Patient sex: F
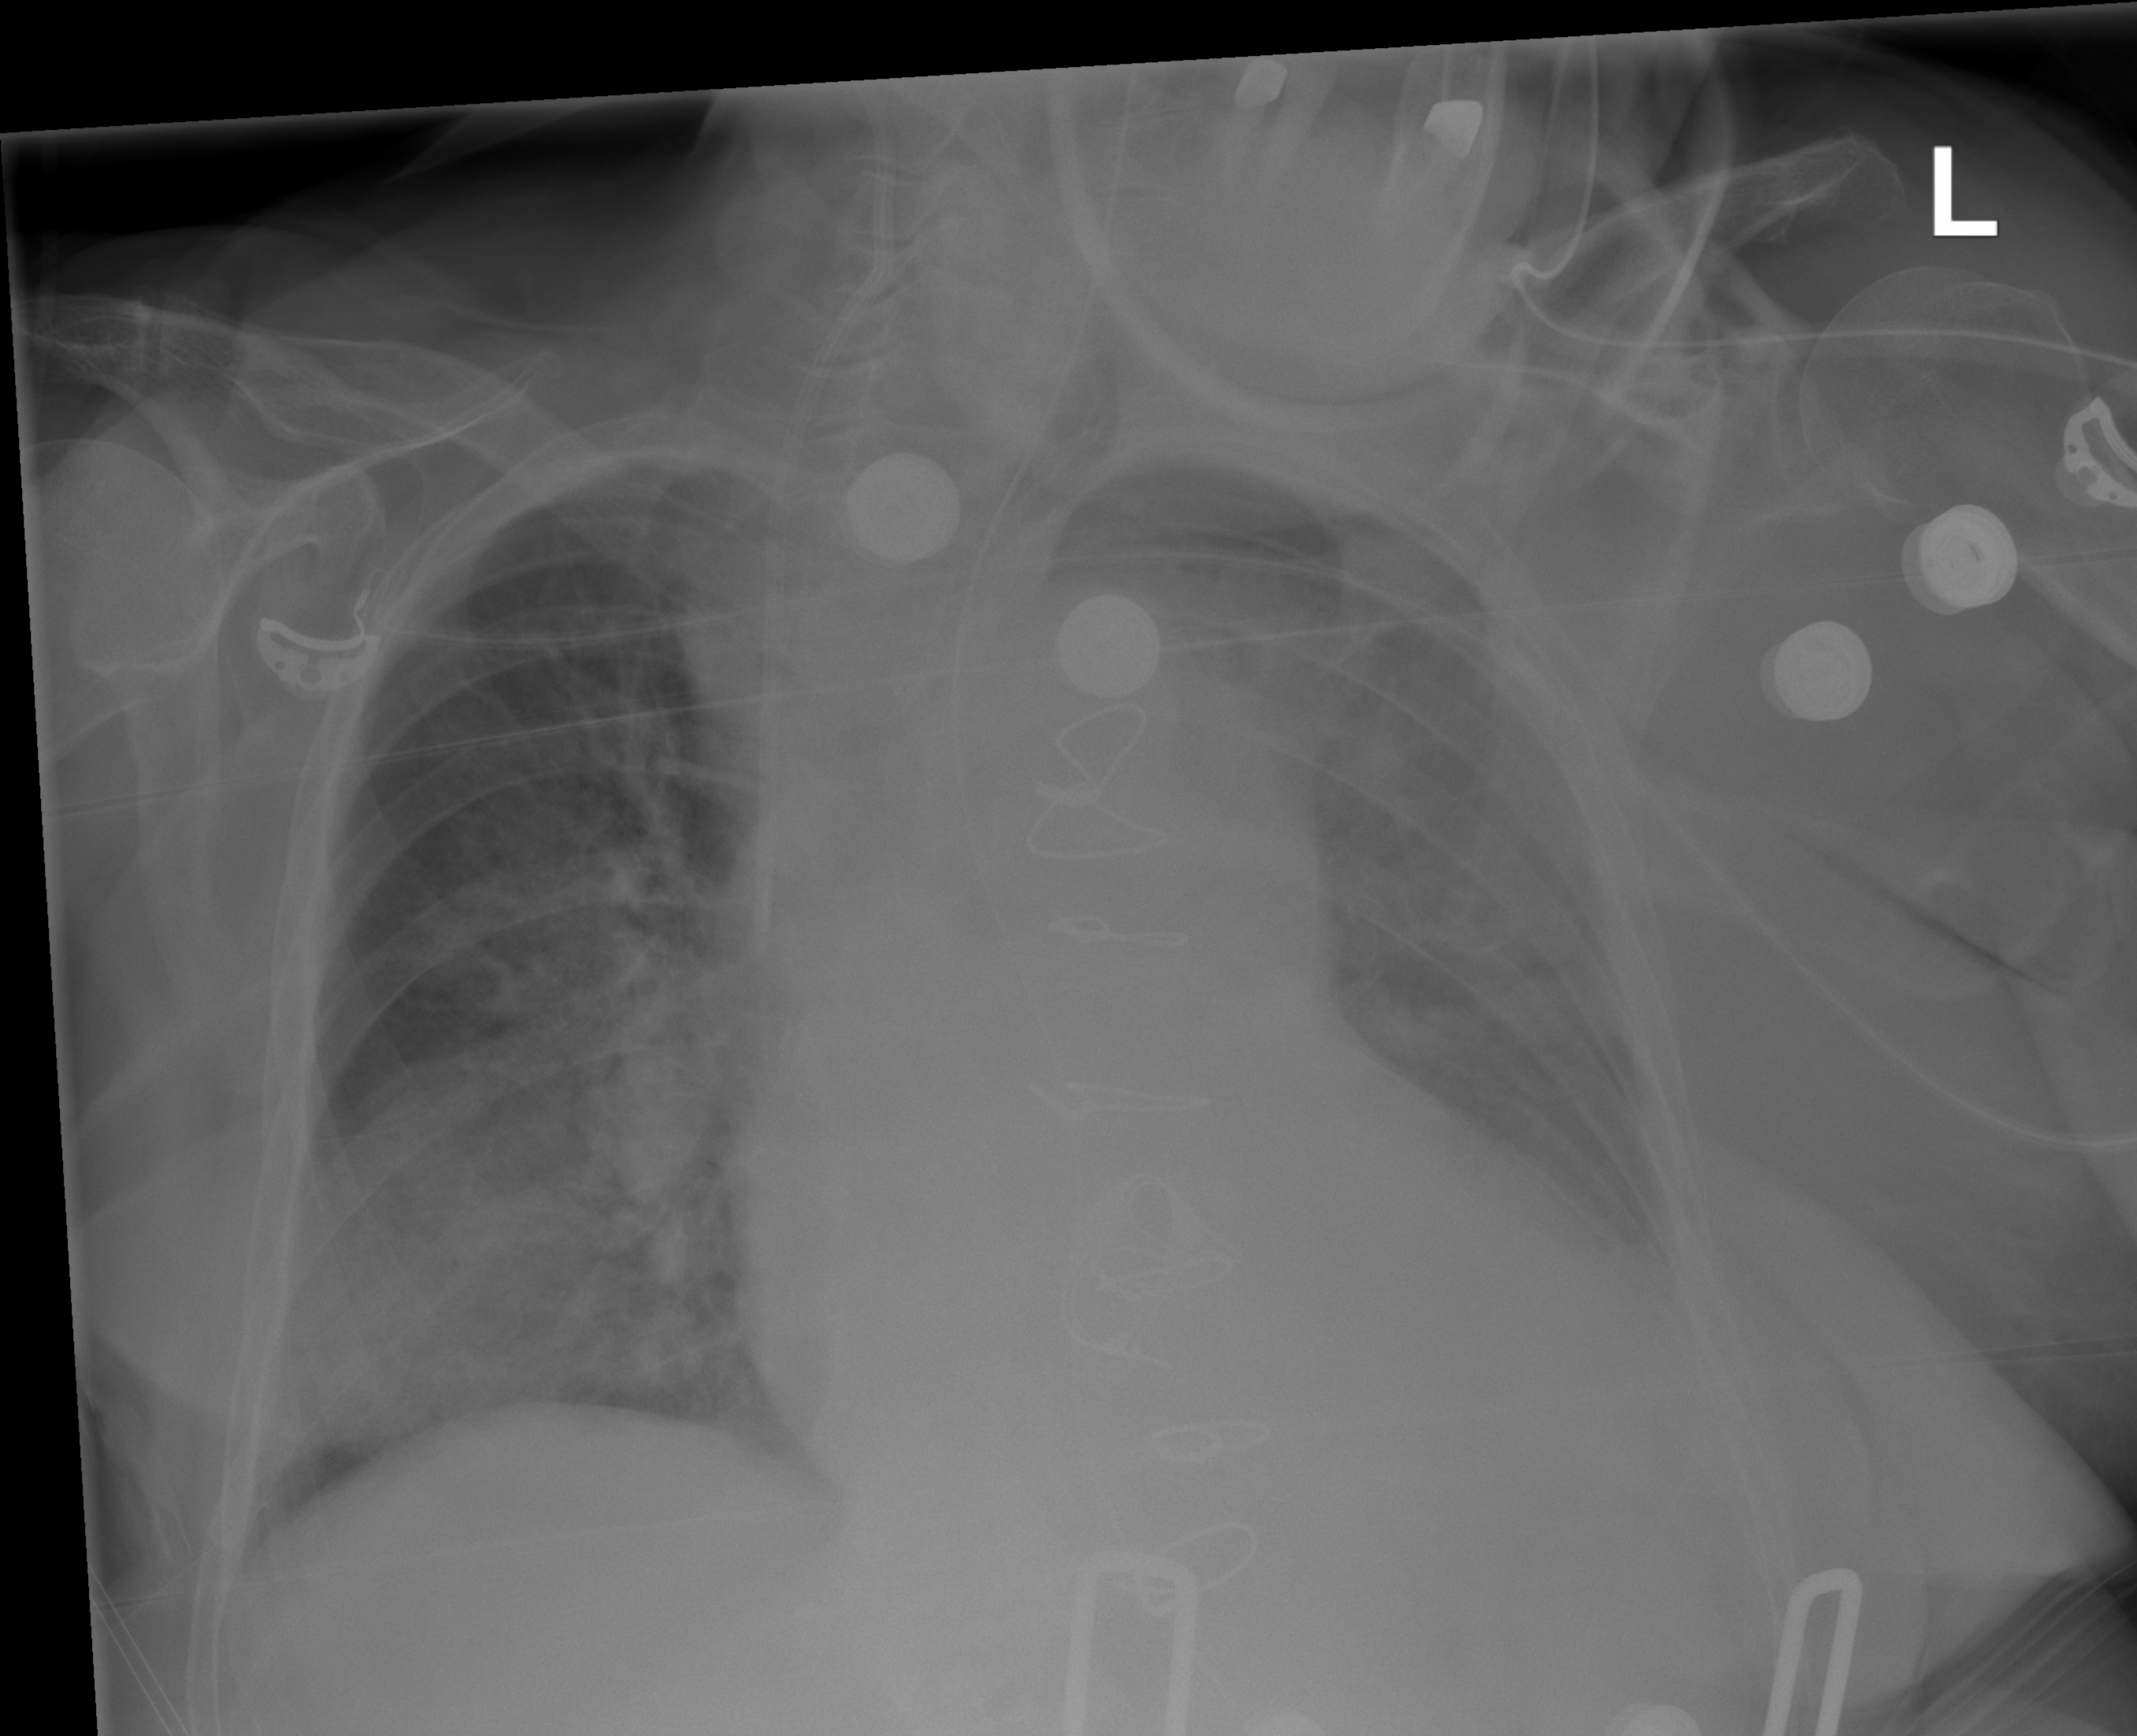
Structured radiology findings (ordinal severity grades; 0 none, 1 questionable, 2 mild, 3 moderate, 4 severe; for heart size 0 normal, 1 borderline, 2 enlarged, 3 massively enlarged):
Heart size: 2
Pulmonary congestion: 2
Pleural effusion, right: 0
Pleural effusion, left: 2
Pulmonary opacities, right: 1
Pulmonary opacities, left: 0
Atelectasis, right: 2
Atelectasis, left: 2